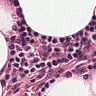
Metastatic tissue present: no